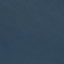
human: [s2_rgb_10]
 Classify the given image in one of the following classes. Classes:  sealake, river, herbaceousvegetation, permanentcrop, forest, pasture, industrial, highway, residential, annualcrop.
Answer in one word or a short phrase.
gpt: SeaLake